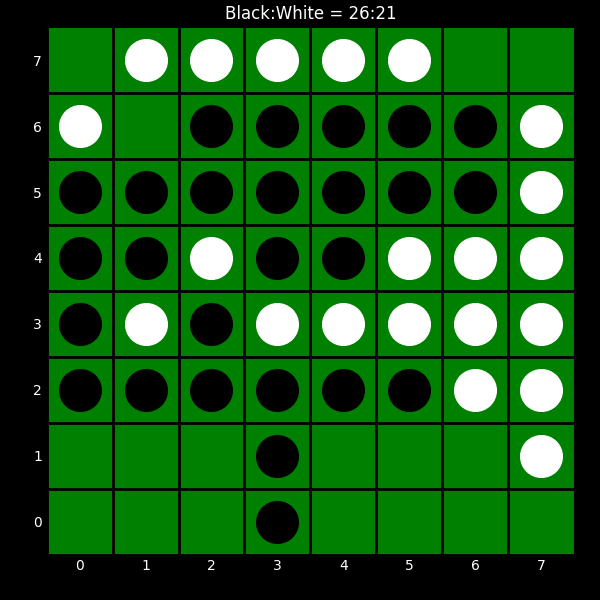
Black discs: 26
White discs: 21